Field crop: maize
Growth stage: 2
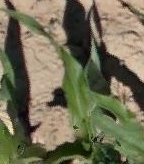
Species: maize